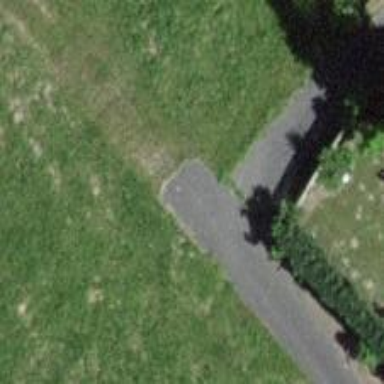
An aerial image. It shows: Unpaved path.